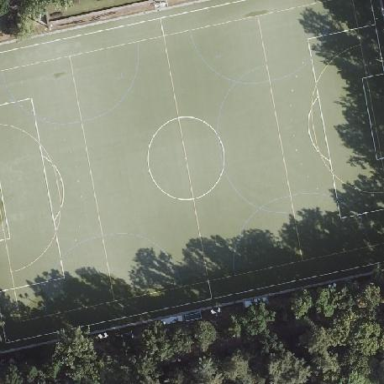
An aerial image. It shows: Multi-sport pitch with artificial turf for leisure activities.